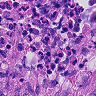
Metastatic tissue present: yes